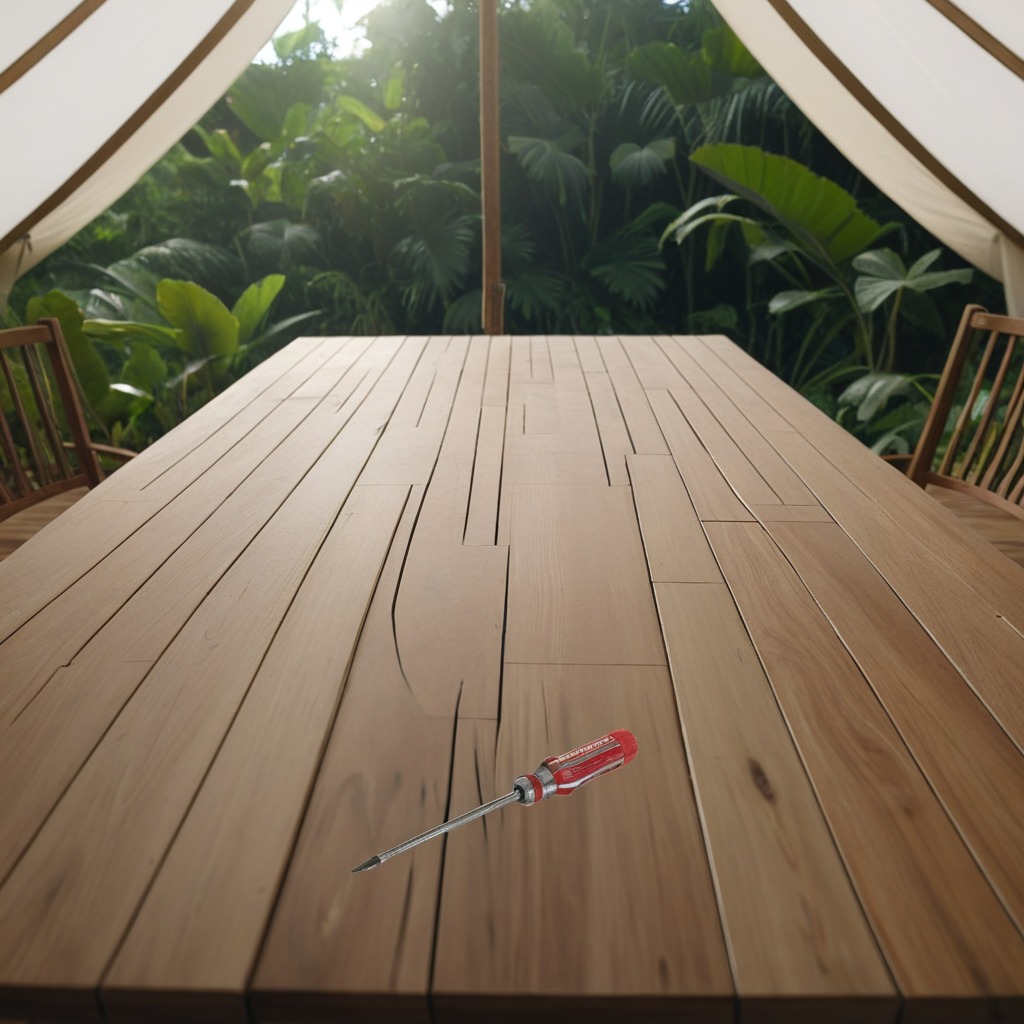
A screwdriver lying on the wooden table.